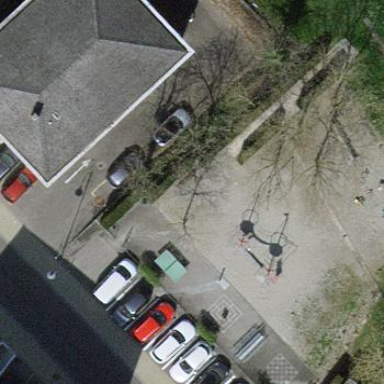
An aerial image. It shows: Playground area for leisure activities on the land.